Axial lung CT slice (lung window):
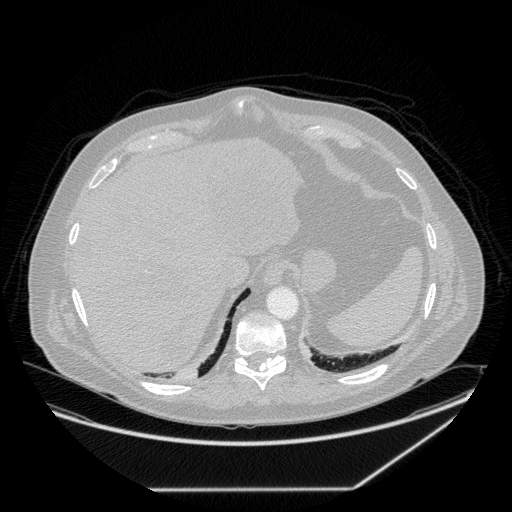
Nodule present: no